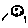
Label: moon